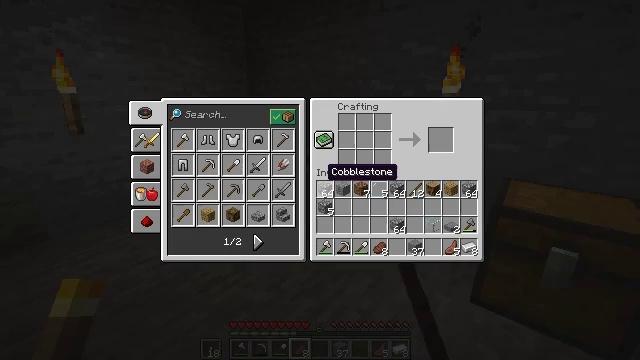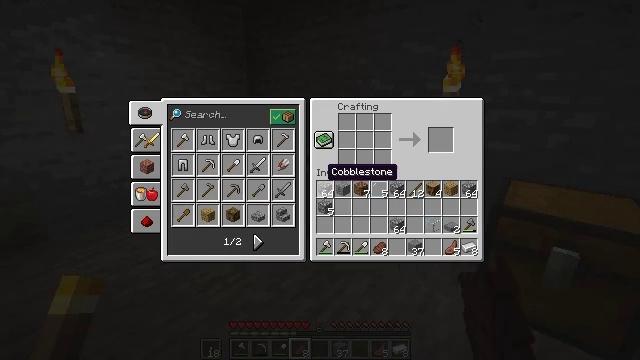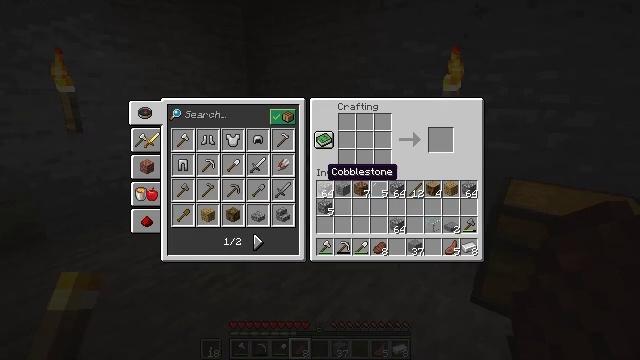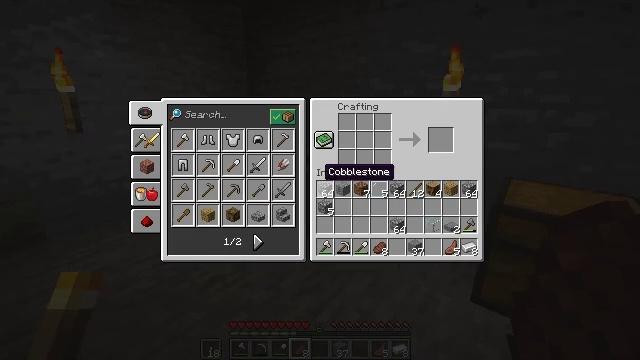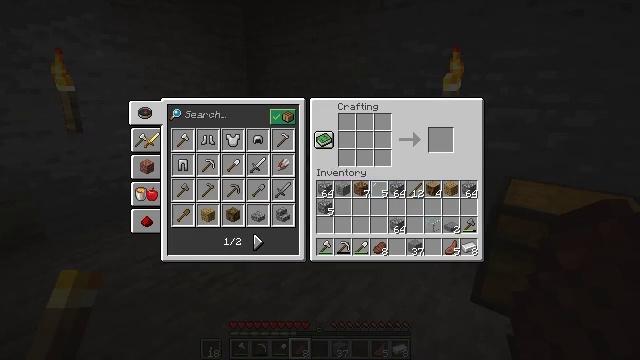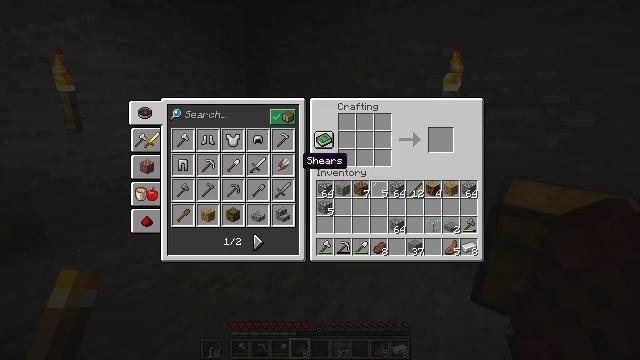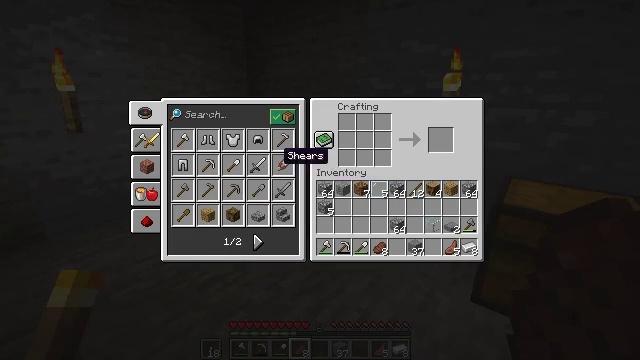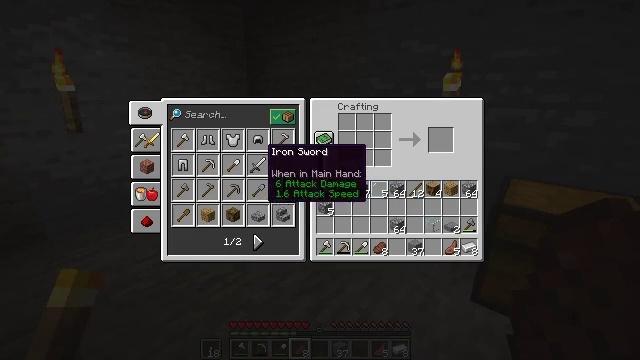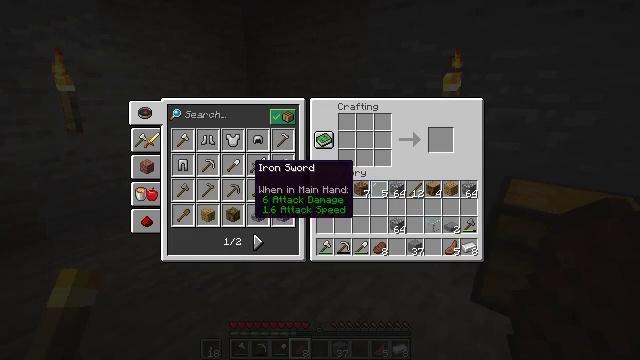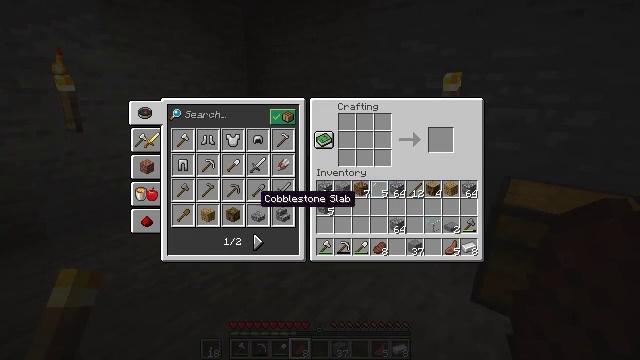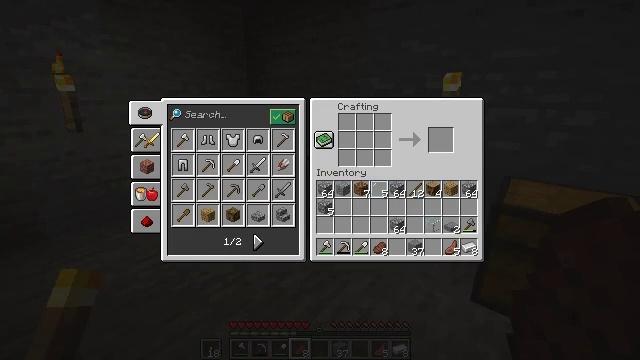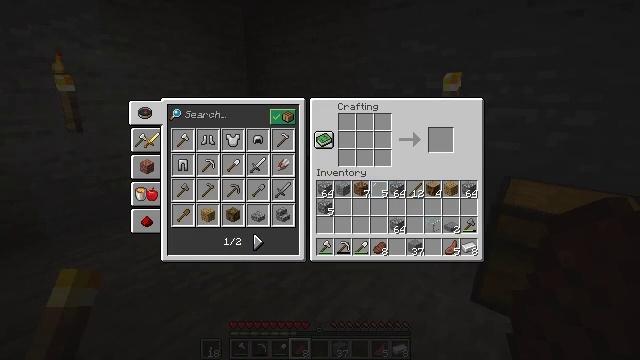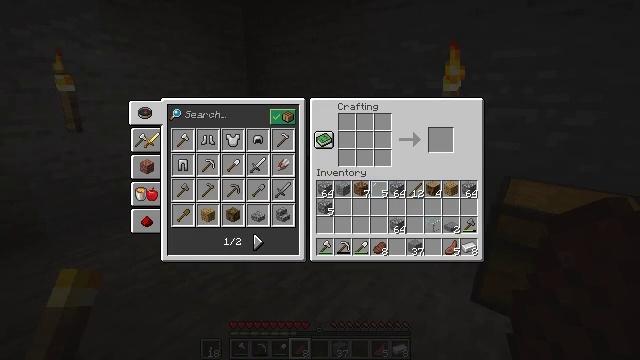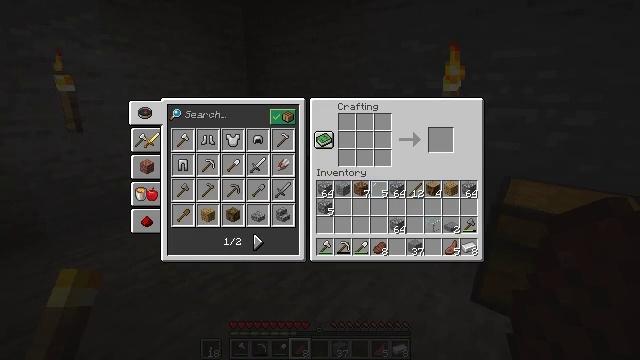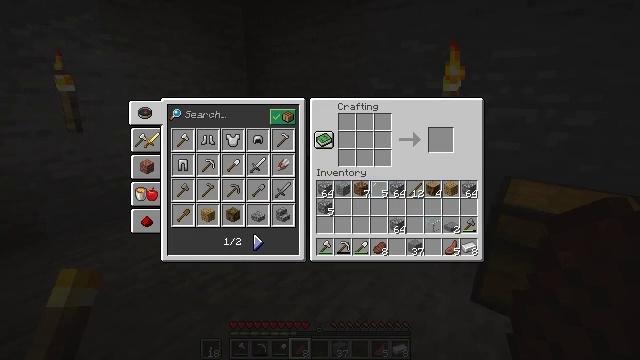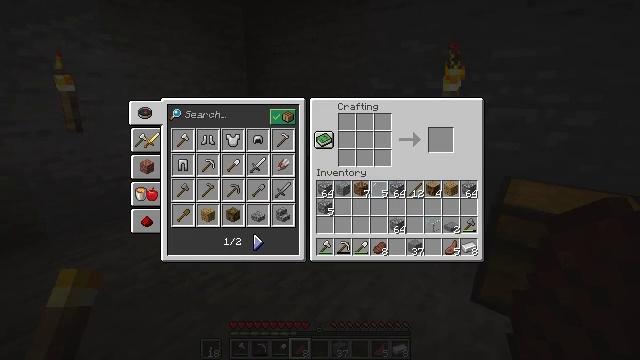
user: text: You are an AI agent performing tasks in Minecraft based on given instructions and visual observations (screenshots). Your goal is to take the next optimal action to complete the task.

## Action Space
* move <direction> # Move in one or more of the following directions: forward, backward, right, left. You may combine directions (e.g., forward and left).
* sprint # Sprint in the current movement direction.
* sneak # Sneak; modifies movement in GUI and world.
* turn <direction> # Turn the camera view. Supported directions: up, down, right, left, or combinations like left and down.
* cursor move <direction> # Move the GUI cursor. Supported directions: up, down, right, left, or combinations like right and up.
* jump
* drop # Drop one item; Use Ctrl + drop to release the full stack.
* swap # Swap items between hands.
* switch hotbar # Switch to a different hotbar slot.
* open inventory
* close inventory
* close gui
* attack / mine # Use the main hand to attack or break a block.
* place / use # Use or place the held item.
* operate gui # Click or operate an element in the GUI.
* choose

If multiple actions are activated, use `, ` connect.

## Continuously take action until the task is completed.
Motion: motion action
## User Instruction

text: Use stone to craft stone stairs.
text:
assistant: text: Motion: no_op
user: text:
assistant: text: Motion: no_op
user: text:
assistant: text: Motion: no_op
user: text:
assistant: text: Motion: cursor move left
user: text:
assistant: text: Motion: cursor move left
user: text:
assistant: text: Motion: cursor move left
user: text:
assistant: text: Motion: cursor move left
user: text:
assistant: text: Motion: cursor move left and down
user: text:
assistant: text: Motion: cursor move down
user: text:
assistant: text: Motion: cursor move right and down
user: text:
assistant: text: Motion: no_op
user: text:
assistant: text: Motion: no_op
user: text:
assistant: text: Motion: no_op
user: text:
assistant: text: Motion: no_op
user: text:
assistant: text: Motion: no_op
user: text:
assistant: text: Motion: no_op
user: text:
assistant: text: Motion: no_op
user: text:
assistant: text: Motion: no_op
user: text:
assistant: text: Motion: operate gui
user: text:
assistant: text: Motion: operate gui
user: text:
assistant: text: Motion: operate gui
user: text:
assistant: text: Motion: no_op
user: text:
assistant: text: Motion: no_op
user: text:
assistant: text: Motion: no_op
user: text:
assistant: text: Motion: no_op
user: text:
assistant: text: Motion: no_op
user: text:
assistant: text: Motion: cursor move up
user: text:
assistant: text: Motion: cursor move up
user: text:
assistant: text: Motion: cursor move up
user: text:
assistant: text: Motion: cursor move left and up